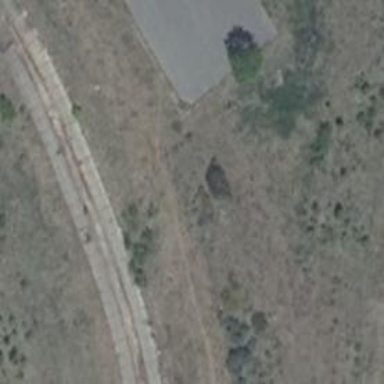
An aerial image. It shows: Grassy track with grade 5 track type.